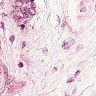
Metastatic tissue present: yes